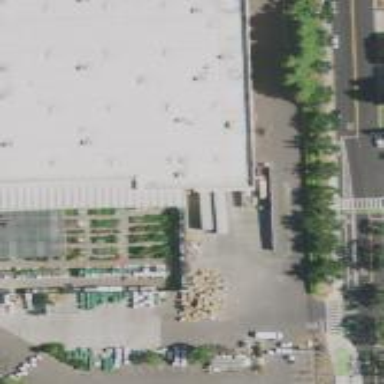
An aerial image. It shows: Garden center shop.